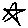
Label: star